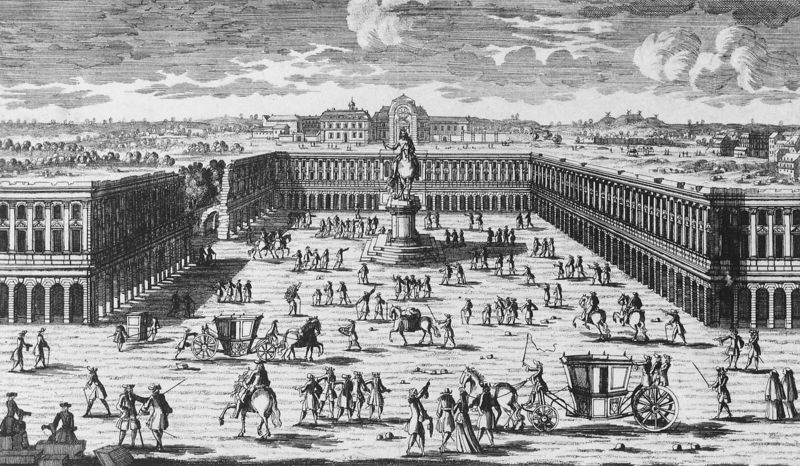
Titel: Place Louis-le-Grand
Künstler: Pierre Aveline
Institution: Paris, Bibliothèque Nationale
Schlagwörter: menschen, stadt, säulen, gebäude, schloss, pferd, reiter, kutsche, platz, könig, ruine, palast, denkmal, stich, arkaden, residenz, standbild, reitet